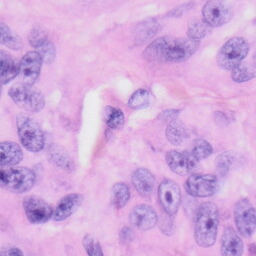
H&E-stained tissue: Skin